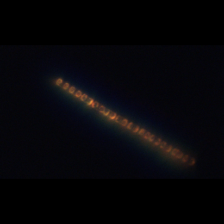
Taxon: Skeletonema
Group: Diatoms